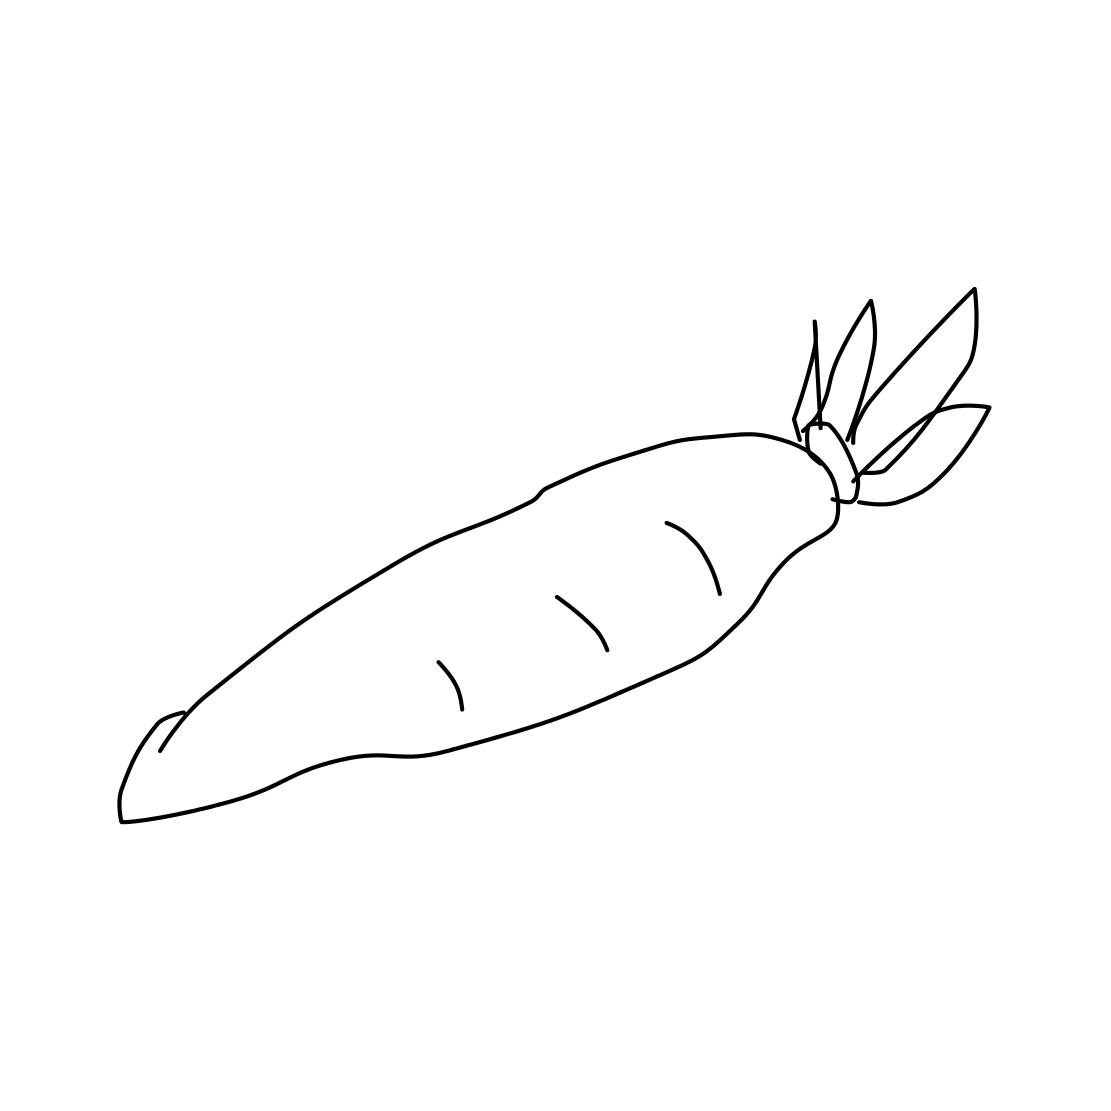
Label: carrot